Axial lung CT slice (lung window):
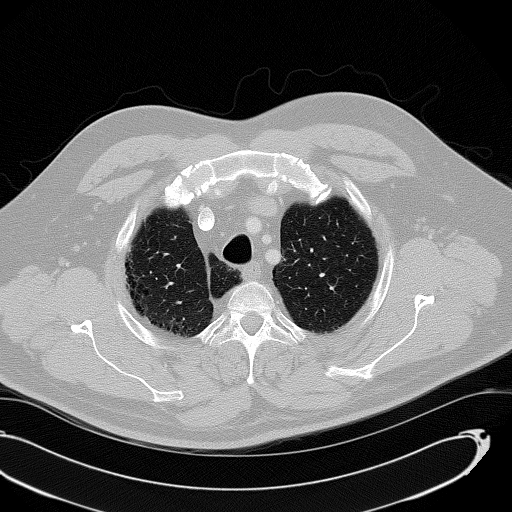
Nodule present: no